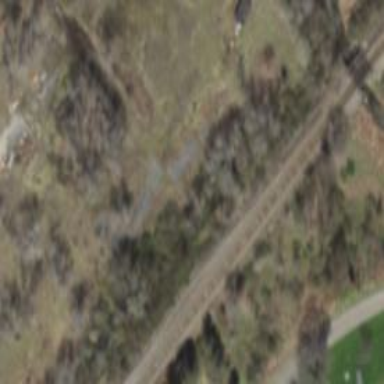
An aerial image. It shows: Railway track.